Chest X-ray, PA view. Patient: 44 years old, sex M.
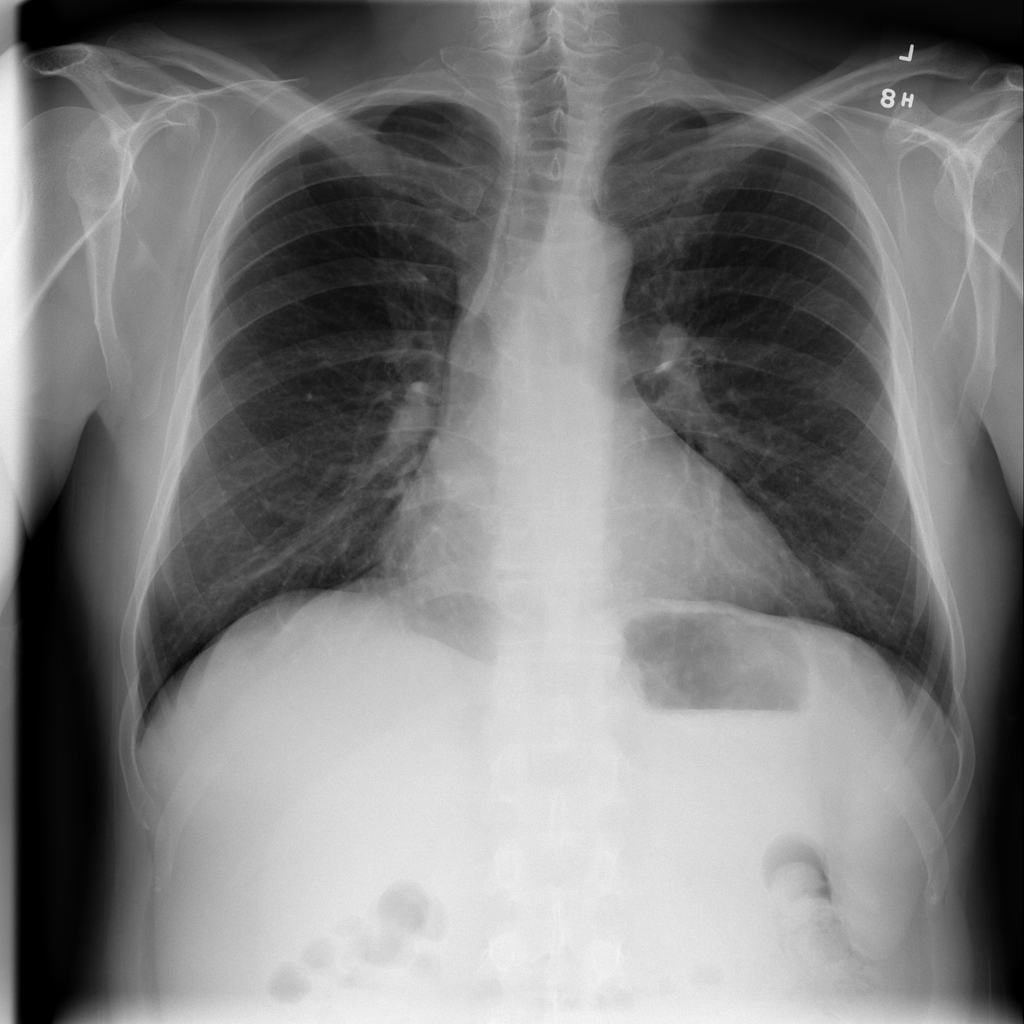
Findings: No Finding